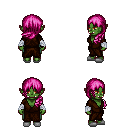
a pixel art fantasy rpg character, female body template, orc, green skin, brown robe, teal pants, pink left-swept hairstyle, white cloth bandages, white slippers, four views (front, back, left, right), 2x2 character sprite sheet, small pixel art, hard edges, no anti-aliasing